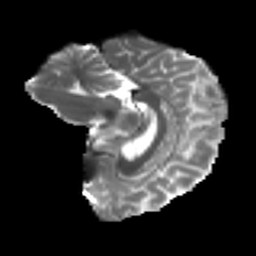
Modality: T2w
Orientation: sagittal
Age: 26
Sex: female
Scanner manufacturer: ge
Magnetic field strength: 3 T
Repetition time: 7.8 s
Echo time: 0.0606 s